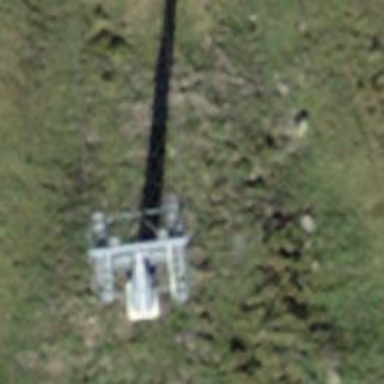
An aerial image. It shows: Pylon used for aerialway.